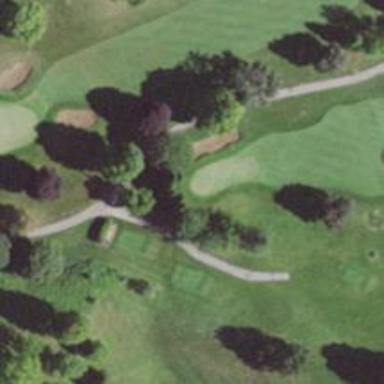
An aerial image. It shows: Path for both roads and golfers.